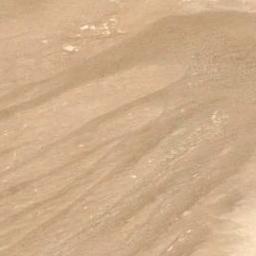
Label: desert